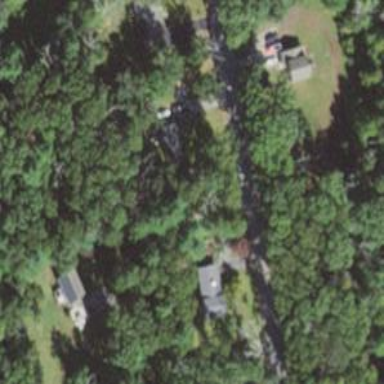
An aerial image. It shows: Residential driveway.